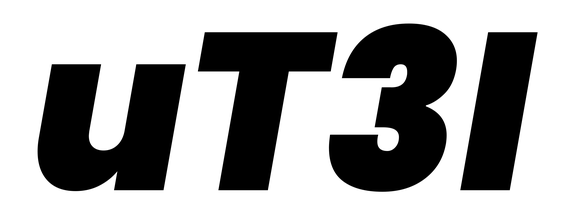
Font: Poppins-BlackItalic